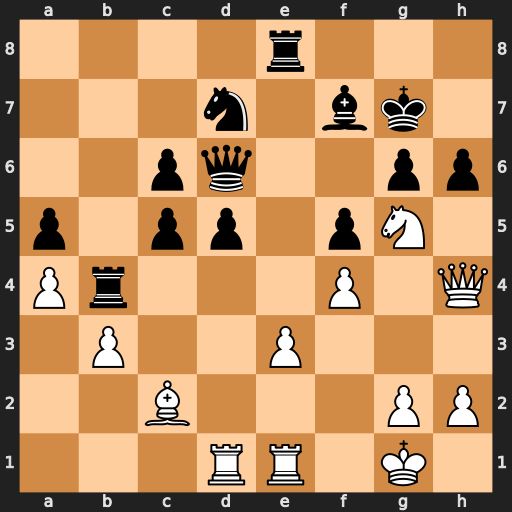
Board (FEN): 4r3/3n1bk1/2pq2pp/p1pp1pN1/Pr3P1Q/1P2P3/2B3PP/3RR1K1
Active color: w
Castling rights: -
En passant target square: -
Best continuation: Qxh6+ Kxh6 Nxf7+ Kg7 Nxd6